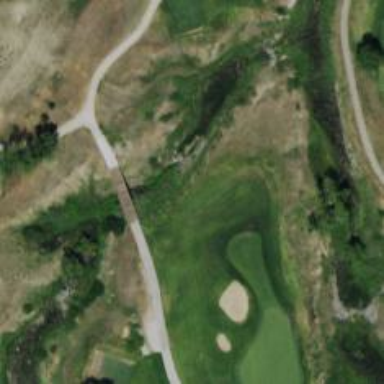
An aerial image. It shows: Path on bridge designed for golf carts.